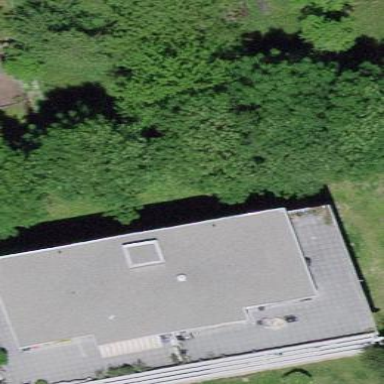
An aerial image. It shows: Residential building.